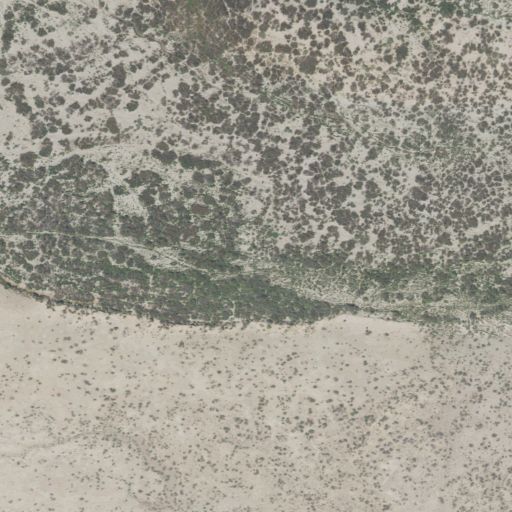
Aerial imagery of valley in Utah named Lost Spring Wash containing woody wetlands, shrub, and pasture